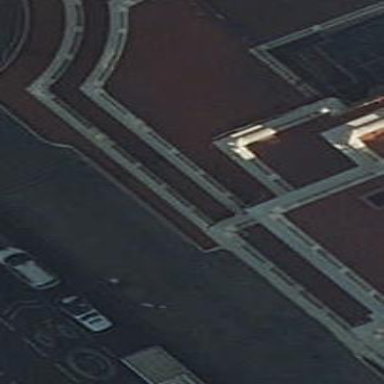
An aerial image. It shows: Part of building.